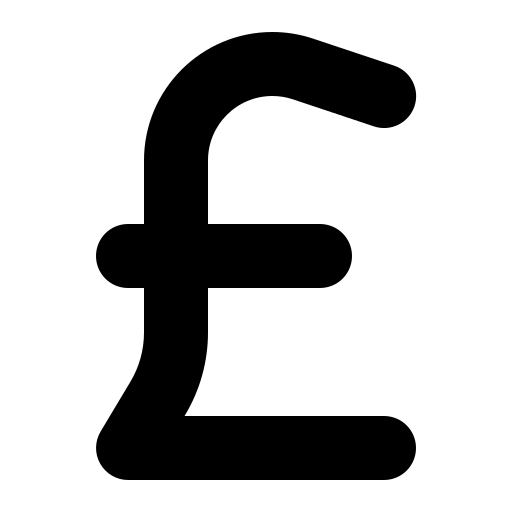
Tags: icon, FontAwesome, fa-icon, solid, sterling, sign